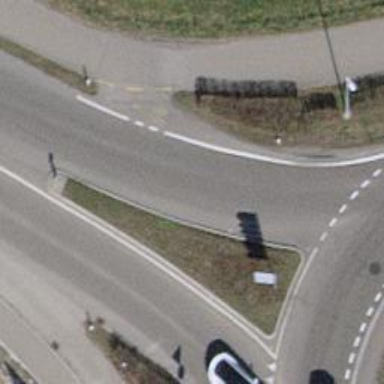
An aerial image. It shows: Asphalt road with sidewalks on both sides. The road is classified as primary highway.